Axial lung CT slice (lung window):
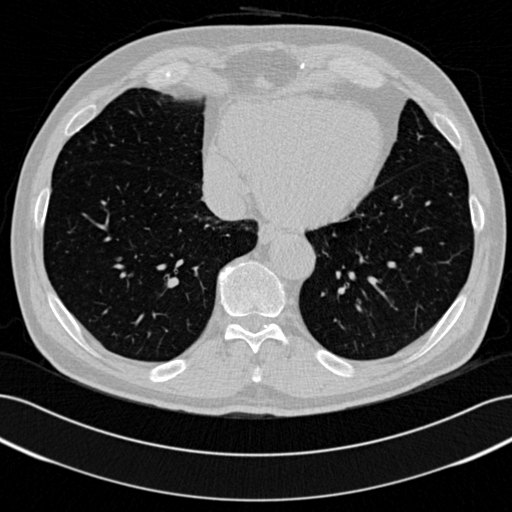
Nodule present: no